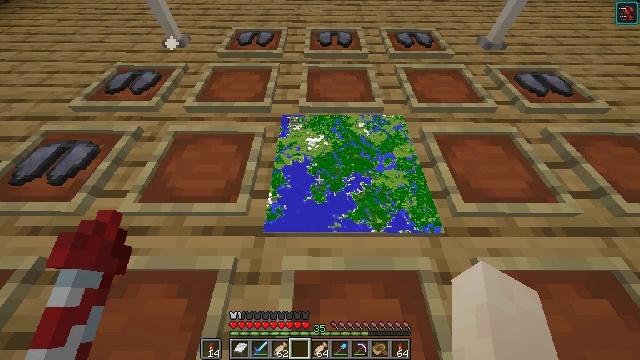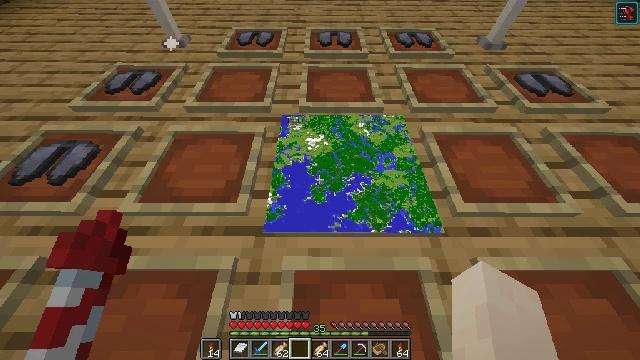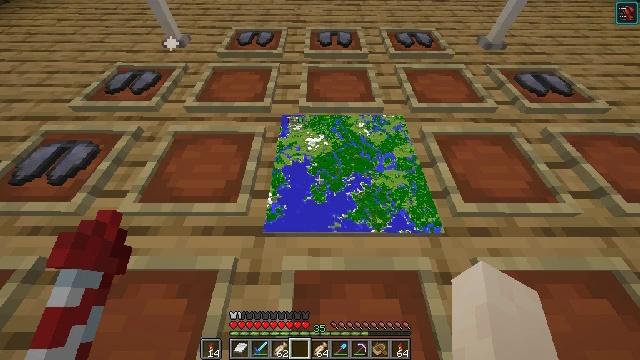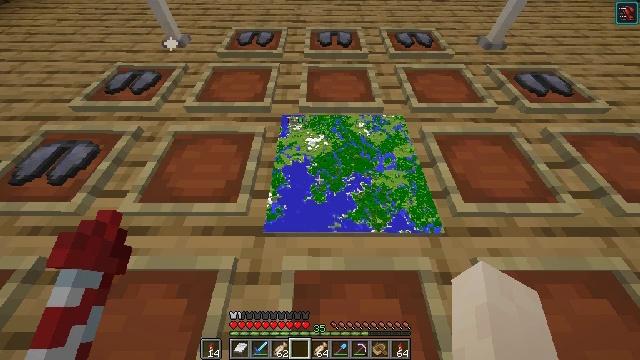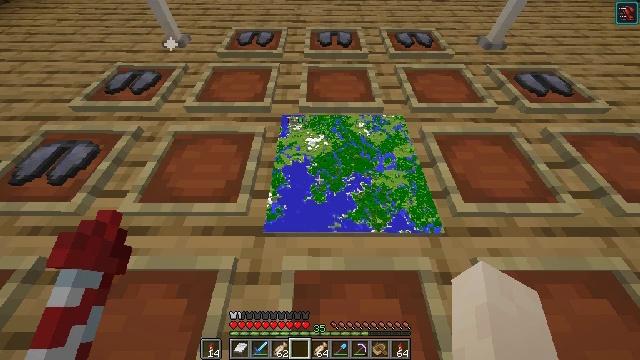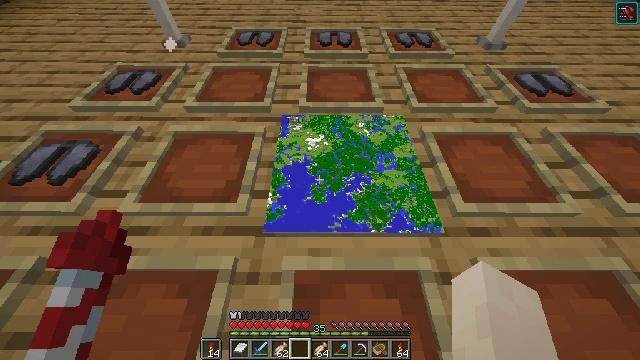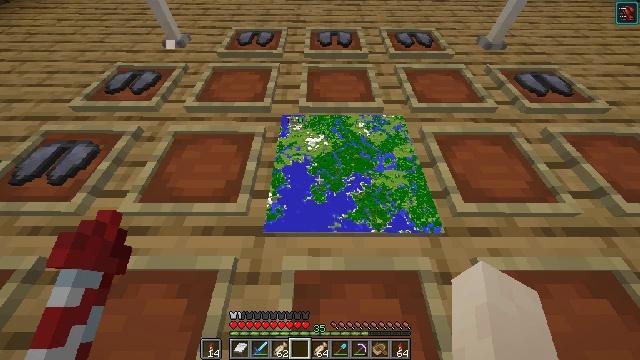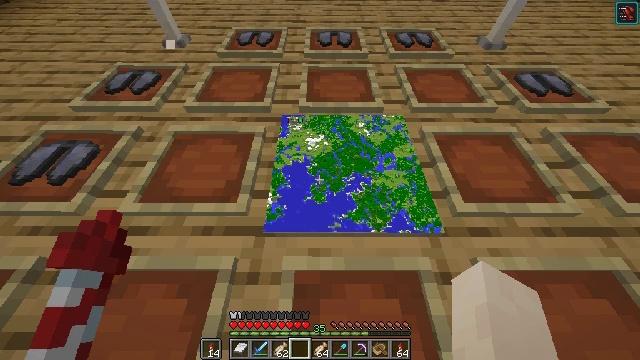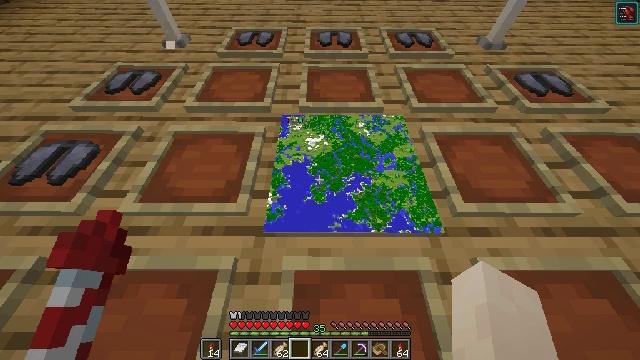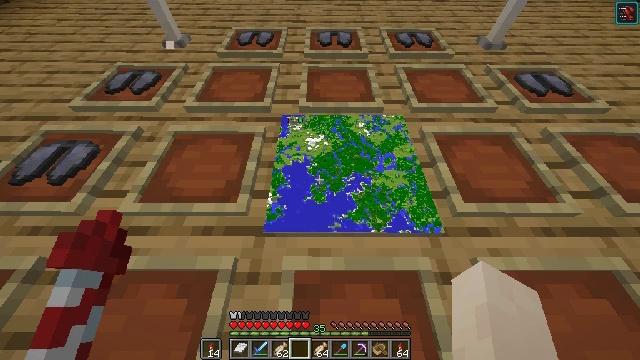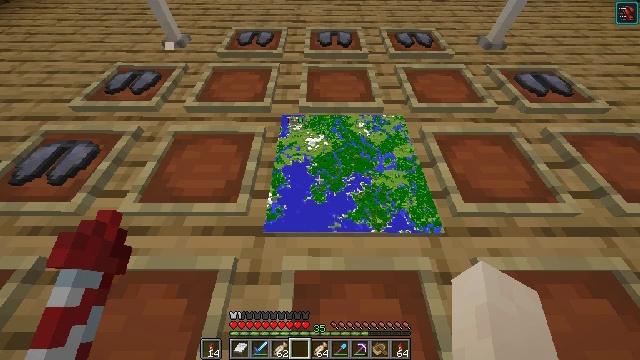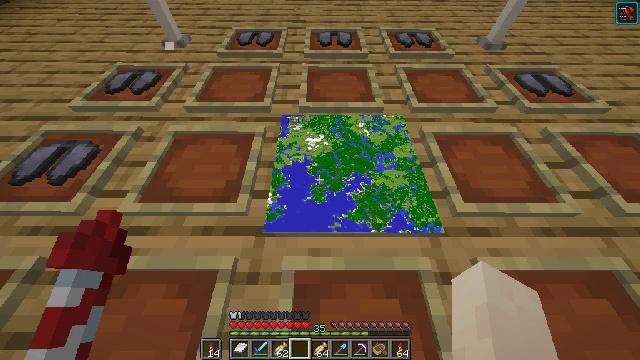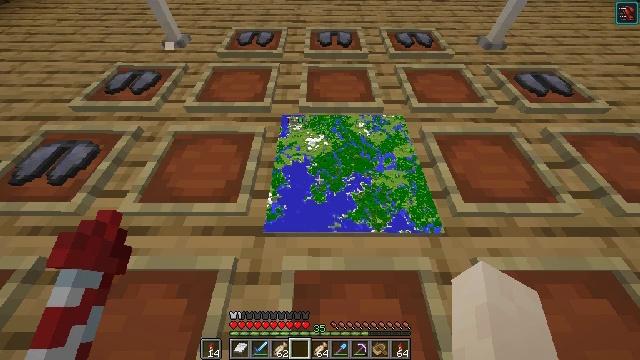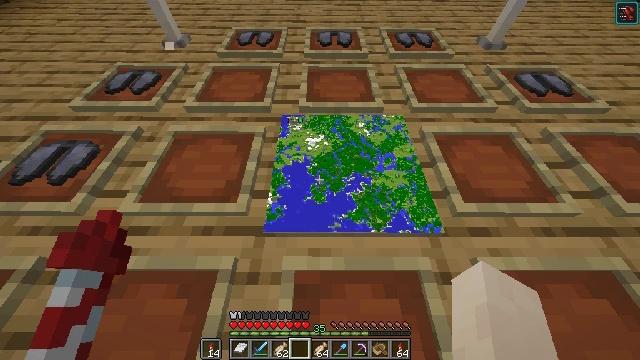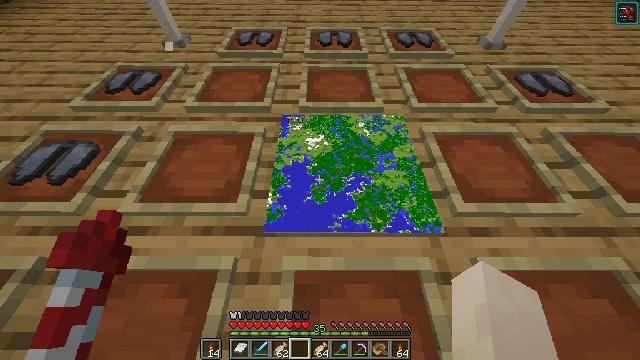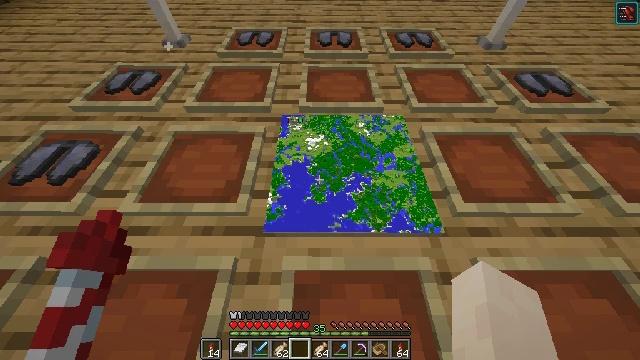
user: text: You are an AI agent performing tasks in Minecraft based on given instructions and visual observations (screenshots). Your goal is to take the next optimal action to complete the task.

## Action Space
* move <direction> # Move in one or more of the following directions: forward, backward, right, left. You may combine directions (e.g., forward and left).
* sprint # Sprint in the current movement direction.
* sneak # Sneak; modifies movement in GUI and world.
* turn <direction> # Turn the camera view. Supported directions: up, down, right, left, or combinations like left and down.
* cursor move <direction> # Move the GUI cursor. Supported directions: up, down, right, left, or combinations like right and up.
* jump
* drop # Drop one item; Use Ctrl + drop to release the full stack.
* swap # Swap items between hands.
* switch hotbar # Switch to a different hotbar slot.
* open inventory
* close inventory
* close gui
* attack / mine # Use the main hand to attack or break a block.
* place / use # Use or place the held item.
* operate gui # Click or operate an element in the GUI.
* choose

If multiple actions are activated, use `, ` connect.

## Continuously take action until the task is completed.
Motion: motion action
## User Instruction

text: Use a compass and some paper to craft a map.
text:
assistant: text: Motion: no_op
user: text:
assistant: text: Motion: no_op
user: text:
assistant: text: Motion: no_op
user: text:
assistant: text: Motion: no_op
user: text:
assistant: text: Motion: no_op
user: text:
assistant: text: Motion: no_op
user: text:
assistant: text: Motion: no_op
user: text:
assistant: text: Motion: no_op
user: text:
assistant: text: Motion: no_op
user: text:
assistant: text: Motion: no_op
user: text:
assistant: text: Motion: no_op
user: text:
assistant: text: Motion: no_op
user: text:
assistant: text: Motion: no_op
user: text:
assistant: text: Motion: no_op
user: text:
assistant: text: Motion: no_op
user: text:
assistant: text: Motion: no_op
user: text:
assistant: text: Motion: no_op
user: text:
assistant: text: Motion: no_op
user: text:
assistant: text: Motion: no_op
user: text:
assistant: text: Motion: no_op
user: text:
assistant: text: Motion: no_op
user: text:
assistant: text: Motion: no_op
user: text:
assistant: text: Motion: no_op
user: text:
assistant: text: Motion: no_op
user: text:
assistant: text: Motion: no_op
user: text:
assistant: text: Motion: no_op
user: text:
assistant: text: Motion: no_op
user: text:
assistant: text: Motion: no_op
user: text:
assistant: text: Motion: no_op
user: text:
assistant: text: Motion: no_op